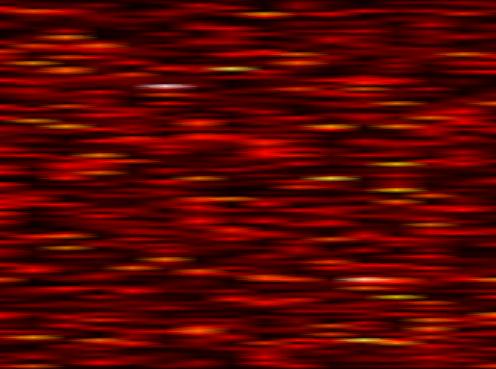
Label: UFMC